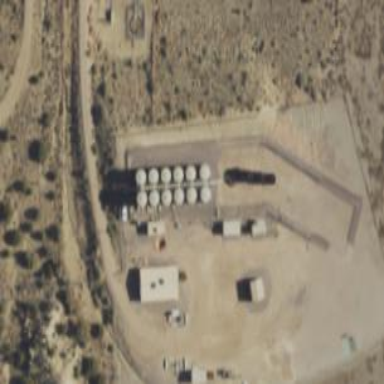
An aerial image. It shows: Storage tank that is man-made.